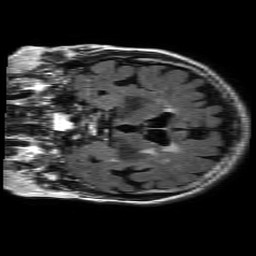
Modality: FLAIR
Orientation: coronal
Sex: female
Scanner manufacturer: philips
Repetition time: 11 s
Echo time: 0.125 s